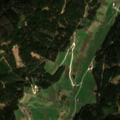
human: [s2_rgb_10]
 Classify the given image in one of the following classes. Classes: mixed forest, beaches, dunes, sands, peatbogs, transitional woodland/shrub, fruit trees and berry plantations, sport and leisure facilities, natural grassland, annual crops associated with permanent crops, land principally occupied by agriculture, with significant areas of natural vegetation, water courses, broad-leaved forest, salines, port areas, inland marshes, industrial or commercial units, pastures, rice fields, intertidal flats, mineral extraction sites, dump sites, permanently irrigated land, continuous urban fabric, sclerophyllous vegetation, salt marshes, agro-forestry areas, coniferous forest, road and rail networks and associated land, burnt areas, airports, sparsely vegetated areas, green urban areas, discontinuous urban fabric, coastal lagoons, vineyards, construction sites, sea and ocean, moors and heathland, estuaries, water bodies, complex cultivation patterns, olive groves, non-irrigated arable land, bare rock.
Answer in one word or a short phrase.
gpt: pastures, coniferous forest